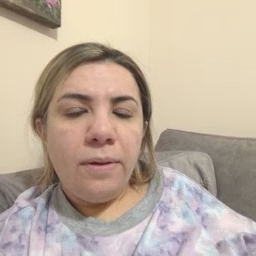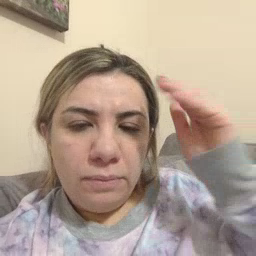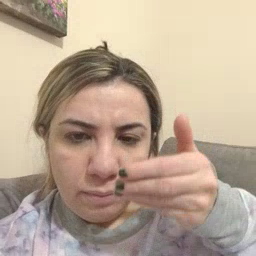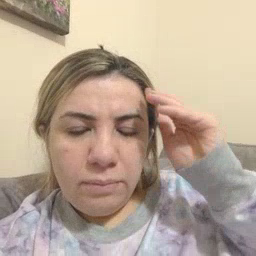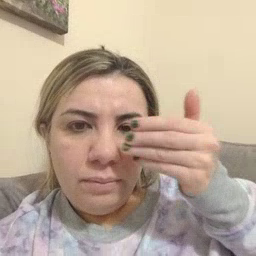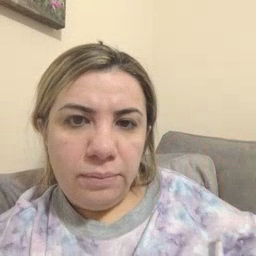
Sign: sleepy